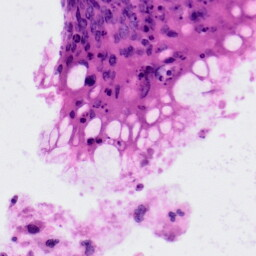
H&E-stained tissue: Colon